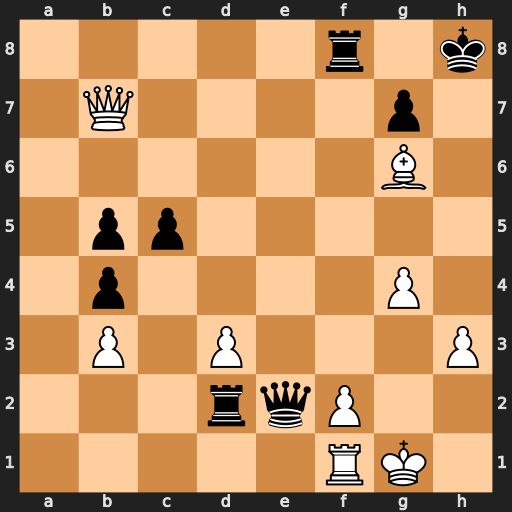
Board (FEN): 5r1k/1Q4p1/6B1/1pp5/1p4P1/1P1P3P/3rqP2/5RK1
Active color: w
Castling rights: -
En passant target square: -
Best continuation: Qd5 Qxf1+ Kxf1 Rfxf2+ Kg1